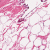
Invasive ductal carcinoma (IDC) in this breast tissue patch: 0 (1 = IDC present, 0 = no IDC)